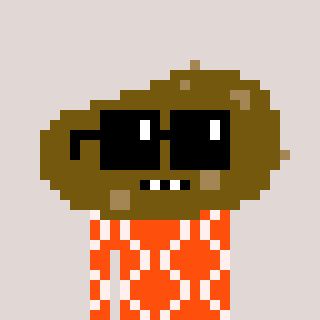
a pixel art character with square black sunglasses, a potato-shaped head and a orange-colored body on a warm background